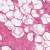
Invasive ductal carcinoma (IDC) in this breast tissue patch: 0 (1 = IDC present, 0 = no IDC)